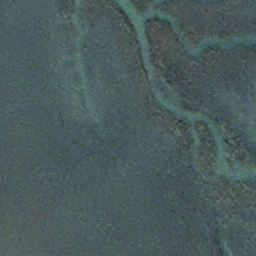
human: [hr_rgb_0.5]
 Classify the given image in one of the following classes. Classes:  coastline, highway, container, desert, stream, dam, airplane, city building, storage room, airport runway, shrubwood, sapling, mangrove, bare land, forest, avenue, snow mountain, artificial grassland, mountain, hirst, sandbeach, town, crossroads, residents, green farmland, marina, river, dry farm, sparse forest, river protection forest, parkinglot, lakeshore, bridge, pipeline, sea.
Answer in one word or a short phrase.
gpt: stream